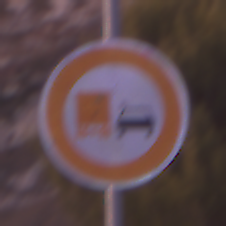
Verkehrszeichen: UeberholverbotKraftfahrzeuge
Umgebung: Outdoor, Nature
Tageszeit: Dawn
Wetter: PartlyCloudy
Licht: Natural
Jahreszeit: NotSpecified
Kontrast: MediumContrast